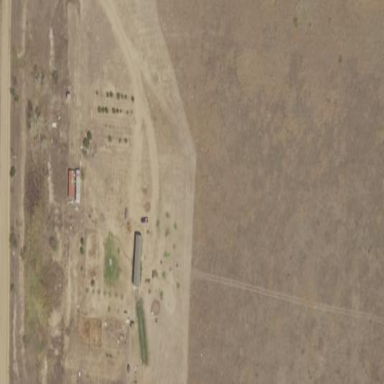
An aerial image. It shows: Farmyard area.